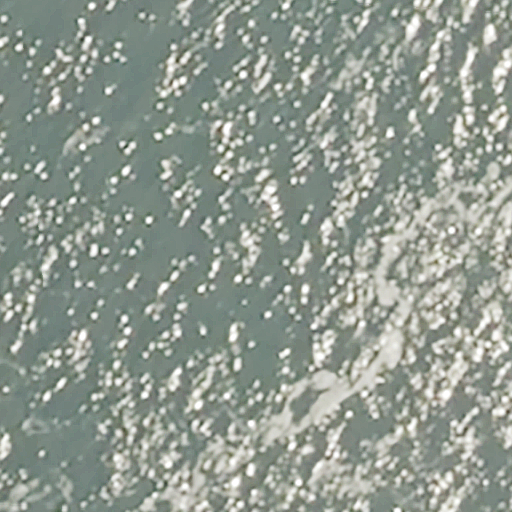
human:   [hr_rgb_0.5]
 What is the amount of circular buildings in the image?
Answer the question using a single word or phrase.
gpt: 0

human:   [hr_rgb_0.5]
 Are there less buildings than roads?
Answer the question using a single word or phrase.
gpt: yes

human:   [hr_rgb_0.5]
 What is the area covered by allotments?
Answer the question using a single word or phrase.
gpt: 0m2

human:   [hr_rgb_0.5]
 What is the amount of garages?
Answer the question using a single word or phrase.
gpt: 0

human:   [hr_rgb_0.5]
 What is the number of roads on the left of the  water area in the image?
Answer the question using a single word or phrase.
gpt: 1

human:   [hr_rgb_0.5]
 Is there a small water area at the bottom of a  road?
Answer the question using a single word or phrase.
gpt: no

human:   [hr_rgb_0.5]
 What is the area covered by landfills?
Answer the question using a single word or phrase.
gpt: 0m2

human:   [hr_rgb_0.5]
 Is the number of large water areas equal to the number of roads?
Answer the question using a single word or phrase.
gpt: no

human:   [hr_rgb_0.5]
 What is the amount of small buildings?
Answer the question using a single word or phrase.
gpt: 0

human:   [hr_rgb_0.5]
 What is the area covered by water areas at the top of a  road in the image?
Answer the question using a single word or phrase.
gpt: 0m2

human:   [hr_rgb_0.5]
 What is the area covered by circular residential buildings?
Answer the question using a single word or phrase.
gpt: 0m2

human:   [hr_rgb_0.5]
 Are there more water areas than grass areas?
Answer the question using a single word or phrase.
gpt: yes

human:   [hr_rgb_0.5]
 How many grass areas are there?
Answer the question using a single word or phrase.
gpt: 0

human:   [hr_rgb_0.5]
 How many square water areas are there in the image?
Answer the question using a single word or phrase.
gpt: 0

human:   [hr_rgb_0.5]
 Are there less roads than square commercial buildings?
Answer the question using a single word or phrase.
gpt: no

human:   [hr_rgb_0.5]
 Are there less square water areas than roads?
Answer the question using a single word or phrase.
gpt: yes

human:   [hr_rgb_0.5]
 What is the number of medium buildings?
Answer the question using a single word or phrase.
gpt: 0

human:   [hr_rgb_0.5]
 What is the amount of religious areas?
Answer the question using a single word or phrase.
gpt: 0

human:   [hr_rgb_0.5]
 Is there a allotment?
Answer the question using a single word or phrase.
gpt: no

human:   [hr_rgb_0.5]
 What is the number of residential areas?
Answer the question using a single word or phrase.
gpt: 0

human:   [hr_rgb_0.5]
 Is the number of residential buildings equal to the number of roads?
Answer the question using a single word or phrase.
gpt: no

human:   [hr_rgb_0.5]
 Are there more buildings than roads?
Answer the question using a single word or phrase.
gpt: no

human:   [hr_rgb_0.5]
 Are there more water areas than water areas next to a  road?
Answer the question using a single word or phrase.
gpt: no

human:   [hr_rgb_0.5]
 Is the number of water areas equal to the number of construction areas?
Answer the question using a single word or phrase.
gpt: no

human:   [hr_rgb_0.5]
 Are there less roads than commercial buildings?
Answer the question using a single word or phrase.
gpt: no

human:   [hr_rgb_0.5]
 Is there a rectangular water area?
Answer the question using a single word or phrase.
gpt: yes

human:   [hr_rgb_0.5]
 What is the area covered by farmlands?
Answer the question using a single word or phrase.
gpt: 0m2

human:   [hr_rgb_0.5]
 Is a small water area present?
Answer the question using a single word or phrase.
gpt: no

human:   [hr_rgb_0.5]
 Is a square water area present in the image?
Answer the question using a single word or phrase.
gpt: no

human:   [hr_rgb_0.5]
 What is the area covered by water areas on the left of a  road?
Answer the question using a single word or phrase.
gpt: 0m2

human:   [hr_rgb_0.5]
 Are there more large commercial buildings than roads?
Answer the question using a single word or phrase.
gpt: no

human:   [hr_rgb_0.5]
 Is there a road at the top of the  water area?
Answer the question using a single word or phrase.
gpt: no

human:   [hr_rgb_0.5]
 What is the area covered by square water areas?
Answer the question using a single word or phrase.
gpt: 0m2

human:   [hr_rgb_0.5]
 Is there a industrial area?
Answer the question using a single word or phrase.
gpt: no

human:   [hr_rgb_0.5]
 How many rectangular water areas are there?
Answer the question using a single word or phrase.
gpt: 1

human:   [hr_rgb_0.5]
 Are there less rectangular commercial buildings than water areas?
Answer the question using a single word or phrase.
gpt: yes